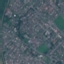
Label: Residential